Aerial crown-view tile of a tropical tree (Barro Colorado Island, Panama), acquired 20241014:
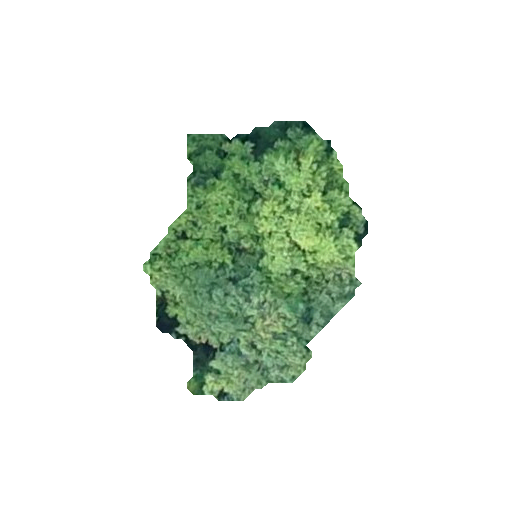
Species: Trichilia tuberculata
GBIF accepted scientific name: Trichilia tuberculata
Crown area: 65.871 m²